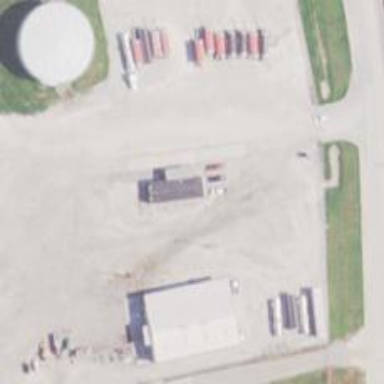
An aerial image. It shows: Weighbridge facility.